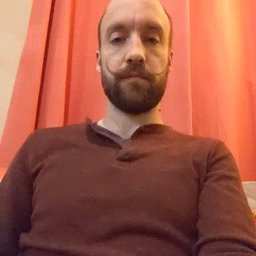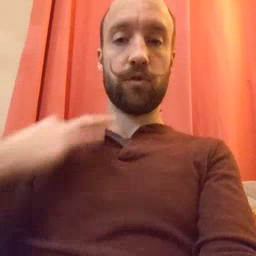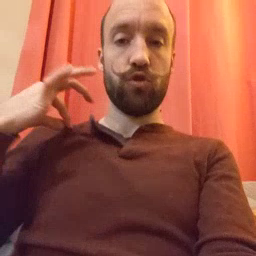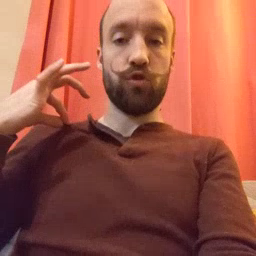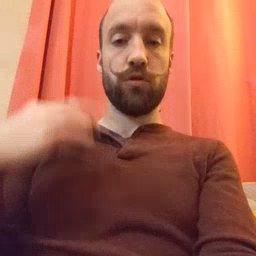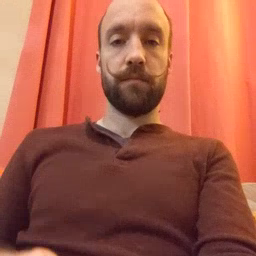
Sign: shirt